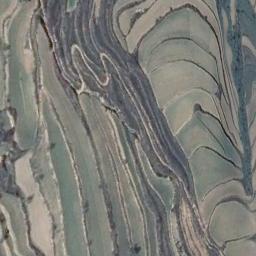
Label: terrace